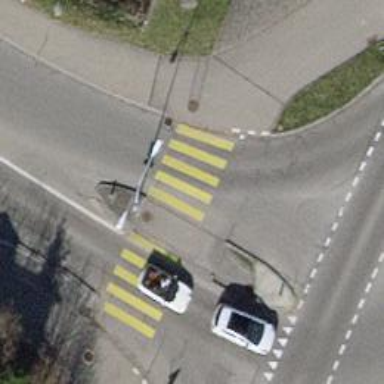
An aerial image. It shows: Marked zebra crossing with island.